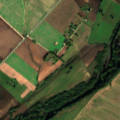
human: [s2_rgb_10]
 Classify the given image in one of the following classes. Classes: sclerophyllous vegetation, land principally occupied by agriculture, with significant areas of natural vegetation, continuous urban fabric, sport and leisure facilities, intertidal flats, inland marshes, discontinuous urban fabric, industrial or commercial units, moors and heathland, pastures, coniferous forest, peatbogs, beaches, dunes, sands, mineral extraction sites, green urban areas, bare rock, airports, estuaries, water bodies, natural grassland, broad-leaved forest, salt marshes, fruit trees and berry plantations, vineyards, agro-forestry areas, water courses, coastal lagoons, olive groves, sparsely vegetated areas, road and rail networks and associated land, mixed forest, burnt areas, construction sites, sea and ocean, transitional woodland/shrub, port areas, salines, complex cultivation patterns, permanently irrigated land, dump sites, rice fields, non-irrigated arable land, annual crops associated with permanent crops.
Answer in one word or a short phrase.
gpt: non-irrigated arable land, complex cultivation patterns, land principally occupied by agriculture, with significant areas of natural vegetation